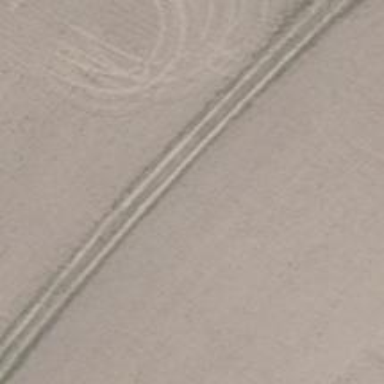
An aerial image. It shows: Sandy track road with grade 4 track type.